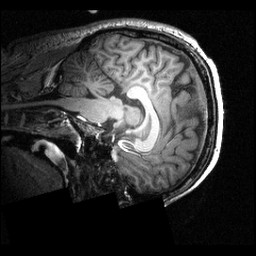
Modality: T1w
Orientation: sagittal
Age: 23
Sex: male
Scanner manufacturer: siemens
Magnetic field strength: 3.951 T
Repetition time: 1.5 s
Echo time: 0.00335 s